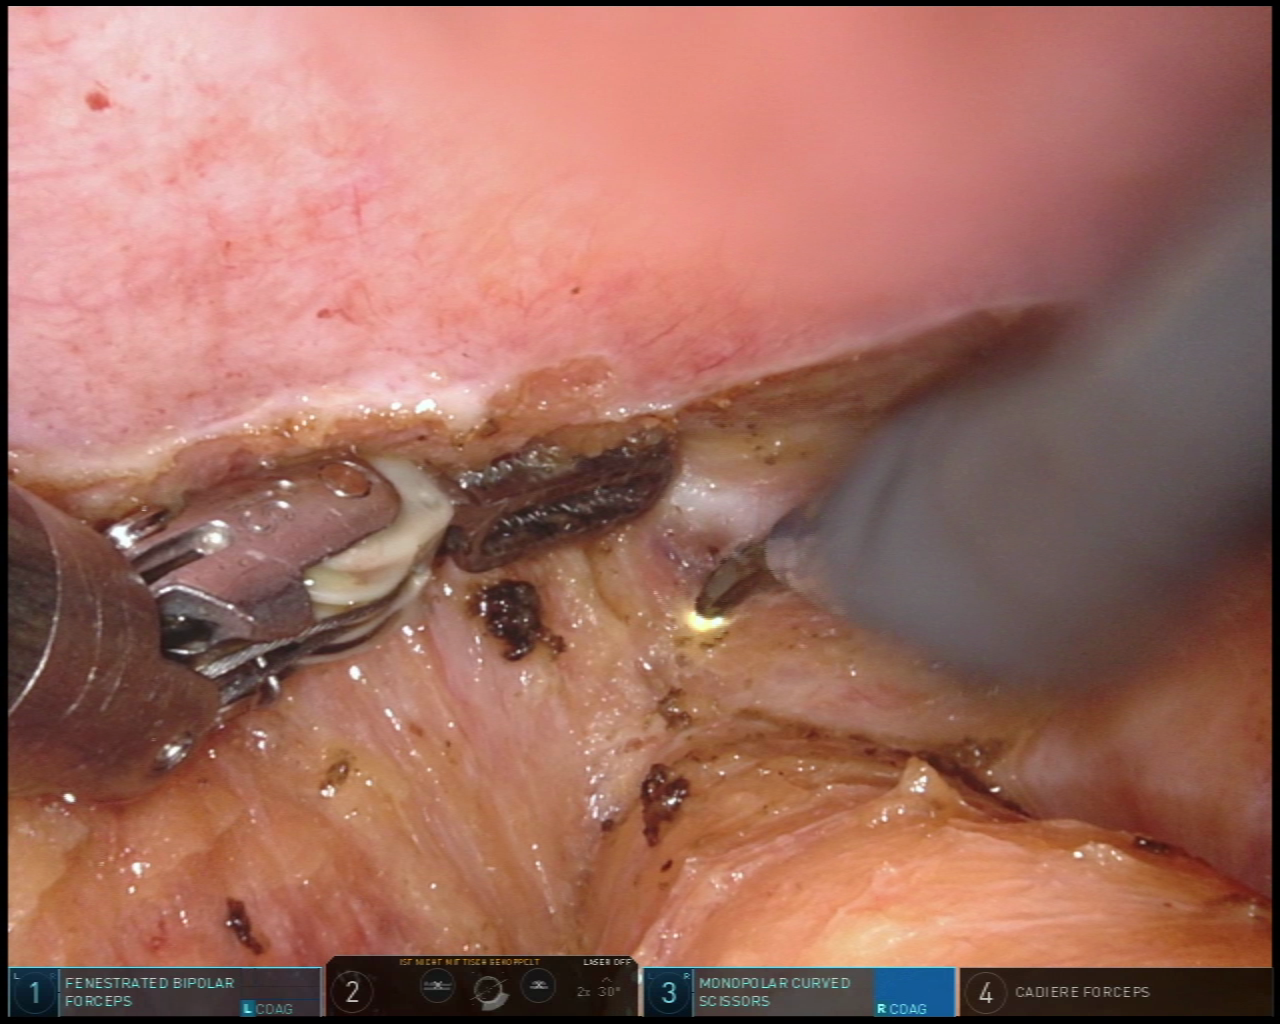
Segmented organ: vesicular_glands
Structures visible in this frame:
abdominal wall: no
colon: no
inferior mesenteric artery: no
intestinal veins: no
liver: no
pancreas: no
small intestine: no
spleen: no
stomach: no
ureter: no
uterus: no
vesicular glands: yes